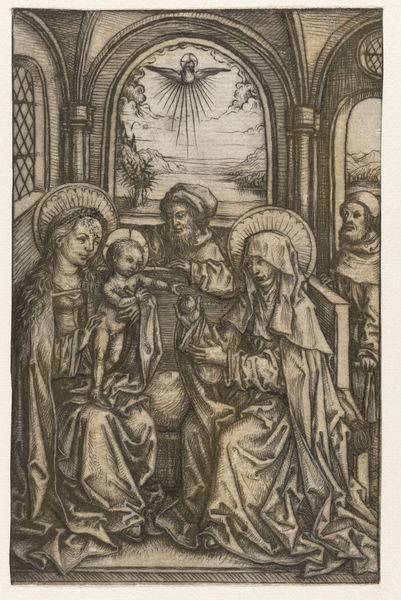
Titel: De Heilige Familie in een gewelfde ruimte
Künstler: Meester van het Amsterdamse Kabinet
Standort: Amsterdam
Institution: Rijksmuseum
Schlagwörter: arch, arches, church, hands, men, people, religious, robes, window, women, bench, black, gray, grey, hair, robe, seated, sitting, woman, gown, angel, apple, clouds, heaven, man, sky, building, young, child, light, drawing, black and white, mother, bird, sketch, beard, saint, glass, virgin, children, door, madonna, family, jesus, monks, religion, dove, christ, baby, portal, christian, joseph, mary, christianity, saints, father, sepia, baptism, halo, gift, holy, european, inside, stained glass, birth, john, halos, spirit, adoration, font, rays, gifts, saint mary, cousin, mariae, saint may, dovd, window glass, euro